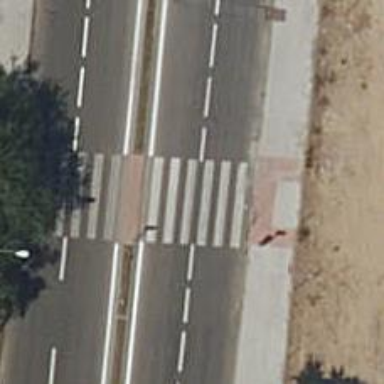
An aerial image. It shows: Pedestrian crossing with zebra markings on footway.